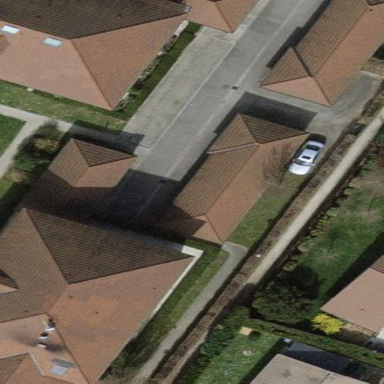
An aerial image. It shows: Group of garages.